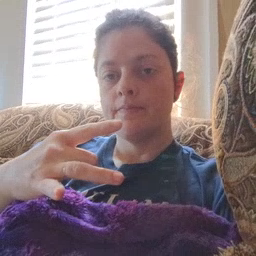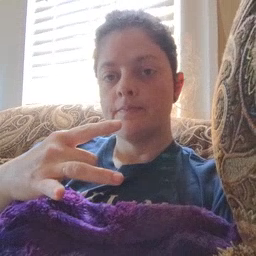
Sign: like